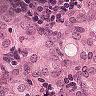
Metastatic tissue present: yes